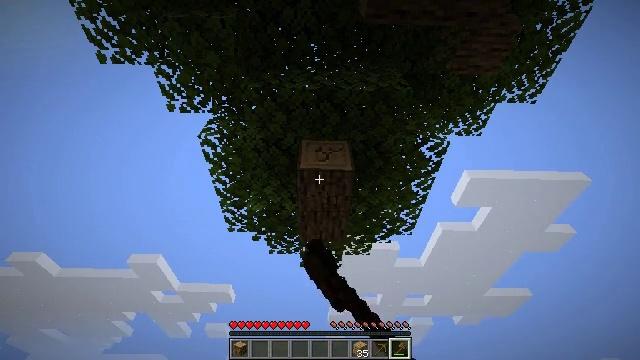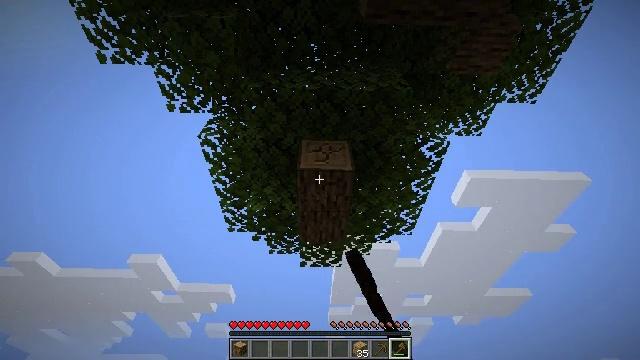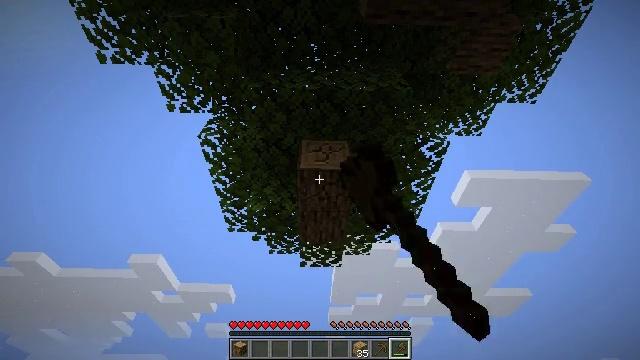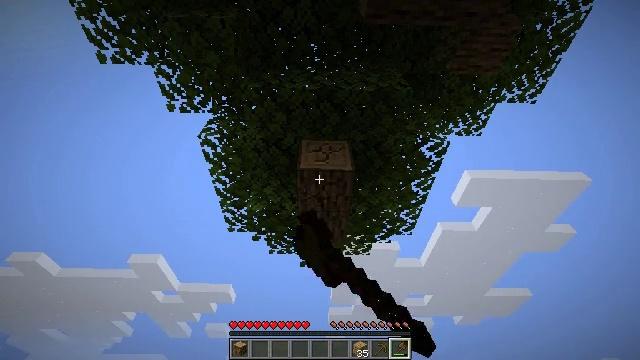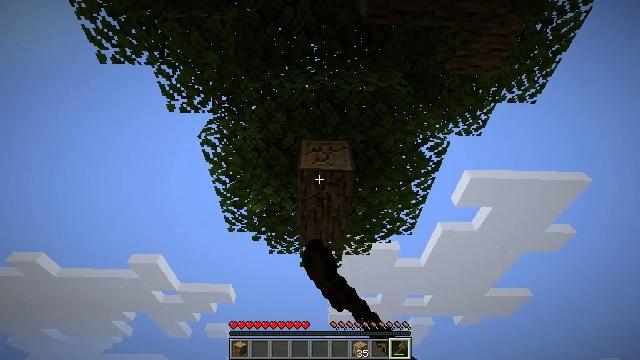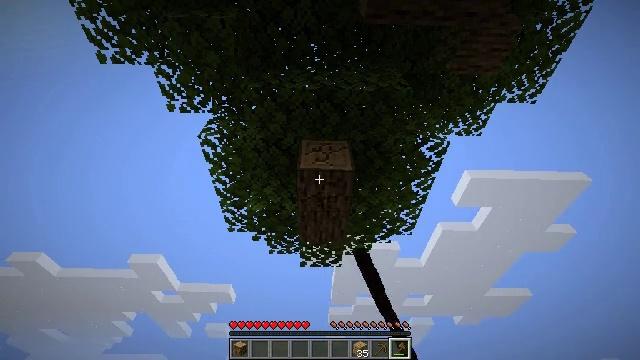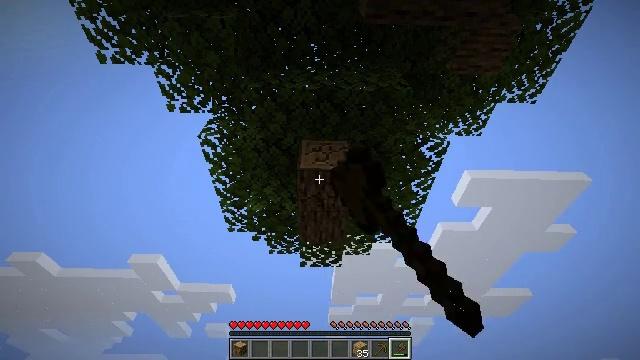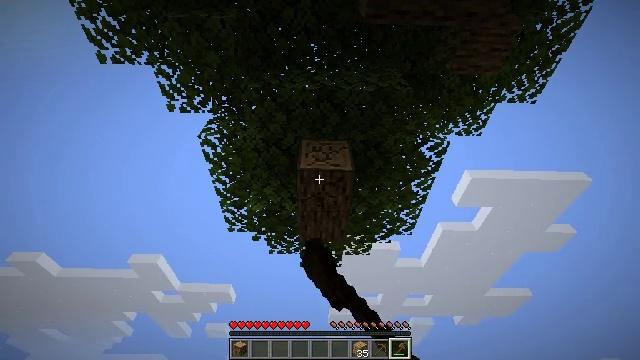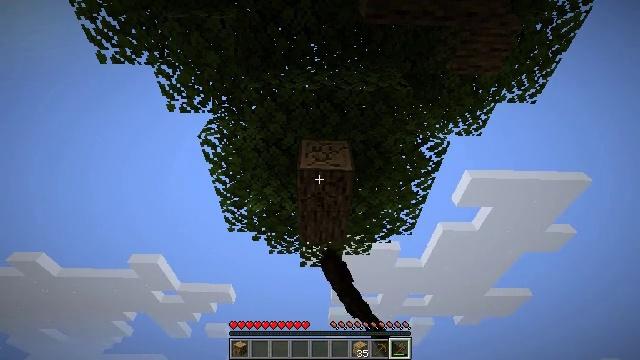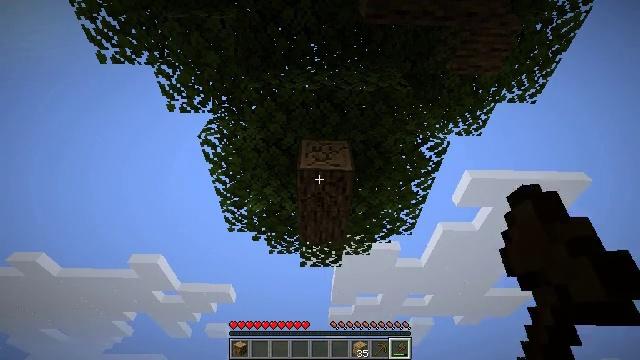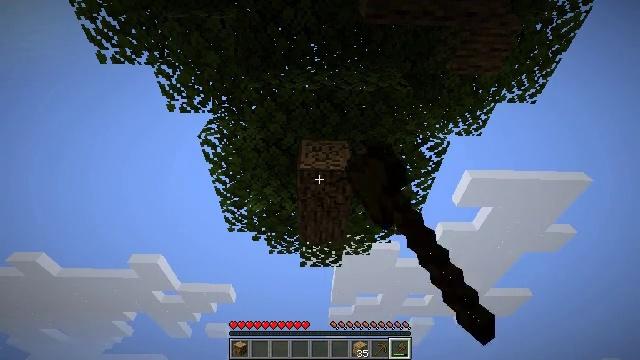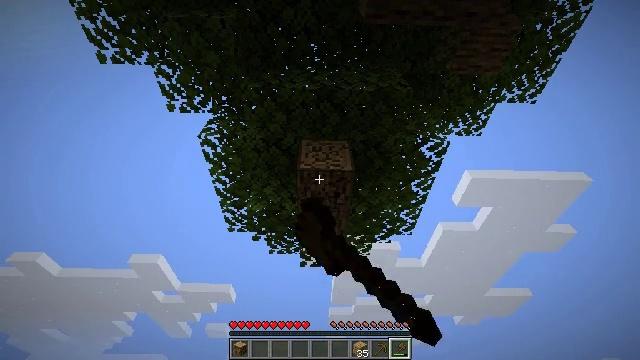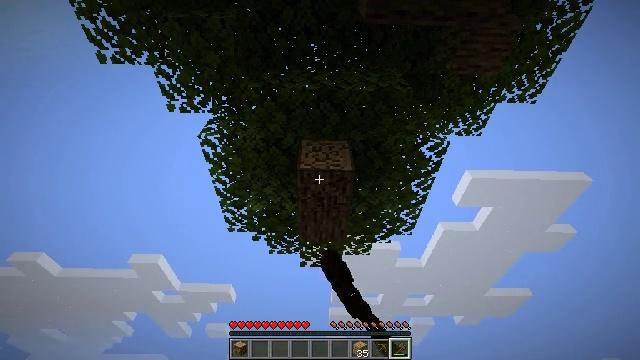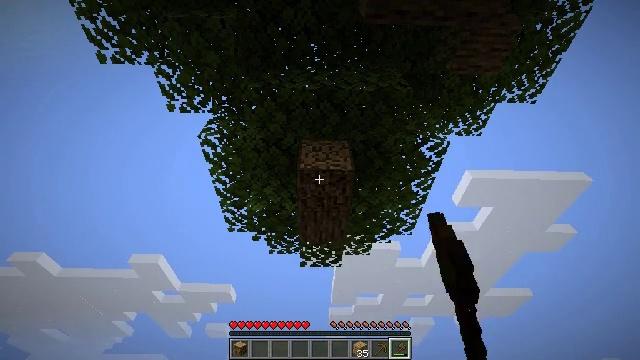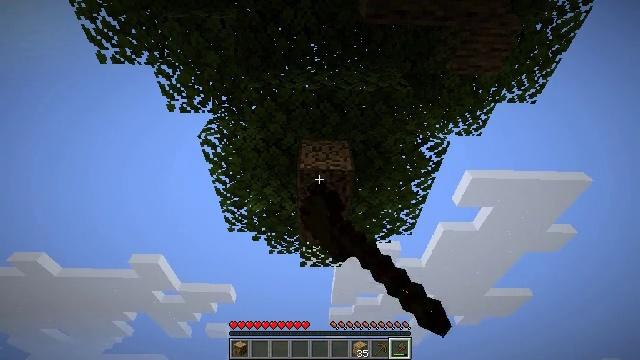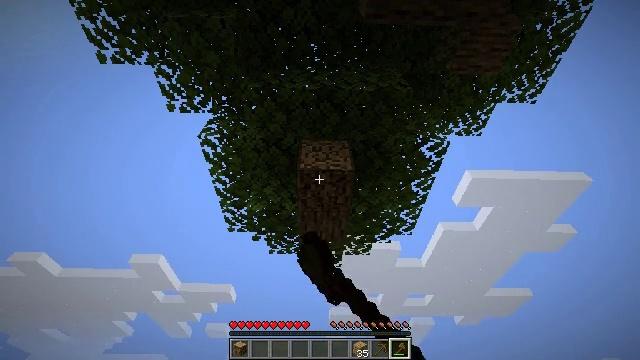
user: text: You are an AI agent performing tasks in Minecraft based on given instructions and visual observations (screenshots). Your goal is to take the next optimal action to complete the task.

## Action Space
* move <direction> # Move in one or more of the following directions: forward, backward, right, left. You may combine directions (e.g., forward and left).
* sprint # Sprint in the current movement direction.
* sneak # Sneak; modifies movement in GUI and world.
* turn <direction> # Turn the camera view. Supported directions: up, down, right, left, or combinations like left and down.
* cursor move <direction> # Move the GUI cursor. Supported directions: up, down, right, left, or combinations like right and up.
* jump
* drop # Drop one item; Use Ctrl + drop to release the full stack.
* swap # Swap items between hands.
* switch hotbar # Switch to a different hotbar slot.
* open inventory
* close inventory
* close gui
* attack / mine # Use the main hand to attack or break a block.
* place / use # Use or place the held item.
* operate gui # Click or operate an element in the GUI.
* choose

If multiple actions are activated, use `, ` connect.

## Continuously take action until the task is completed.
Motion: motion action
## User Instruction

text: Cut down the tree and harvest oak logs.
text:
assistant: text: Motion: attack / mine
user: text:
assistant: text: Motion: attack / mine
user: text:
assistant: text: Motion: attack / mine
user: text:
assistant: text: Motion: attack / mine
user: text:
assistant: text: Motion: attack / mine
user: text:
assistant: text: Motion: attack / mine
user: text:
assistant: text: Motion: attack / mine
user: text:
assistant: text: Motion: attack / mine
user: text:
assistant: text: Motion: attack / mine
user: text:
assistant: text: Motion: attack / mine
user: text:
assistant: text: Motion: attack / mine
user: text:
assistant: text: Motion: attack / mine
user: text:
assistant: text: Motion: attack / mine
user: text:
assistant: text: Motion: attack / mine
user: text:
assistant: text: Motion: attack / mine
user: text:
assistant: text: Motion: attack / mine
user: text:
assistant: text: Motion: attack / mine
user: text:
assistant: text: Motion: attack / mine
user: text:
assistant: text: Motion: attack / mine
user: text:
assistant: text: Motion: attack / mine
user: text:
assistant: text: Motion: attack / mine
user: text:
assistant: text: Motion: attack / mine
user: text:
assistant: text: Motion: attack / mine
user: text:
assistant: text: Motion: turn left and down
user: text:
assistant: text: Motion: turn left and down
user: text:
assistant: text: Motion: turn down
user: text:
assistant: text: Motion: move forward, turn down
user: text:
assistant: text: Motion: move forward, turn left and down
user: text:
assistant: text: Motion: move forward, turn left and down
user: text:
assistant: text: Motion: move forward, turn left and down